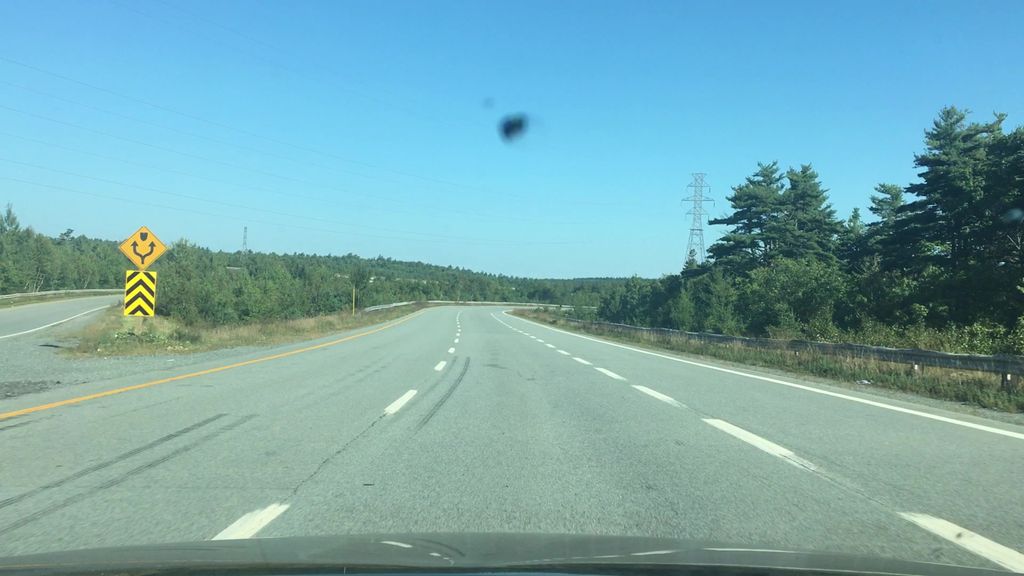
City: halifax